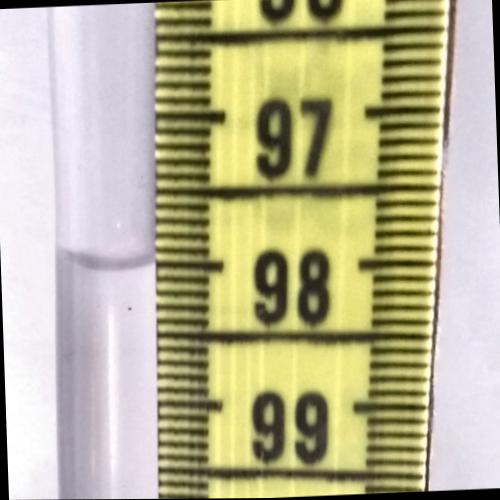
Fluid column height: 98.0 cm